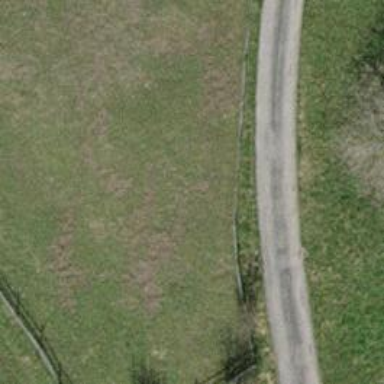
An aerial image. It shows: Fence.